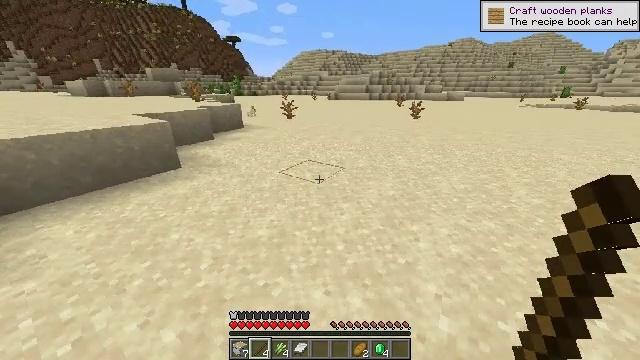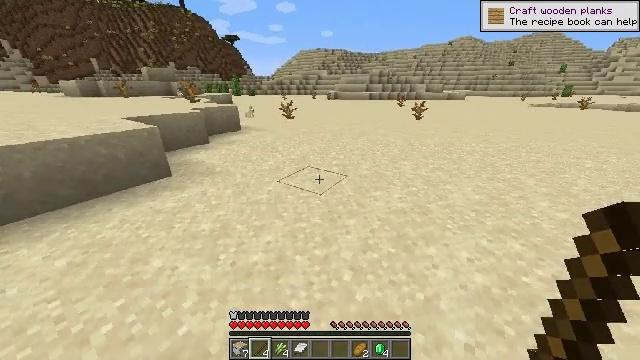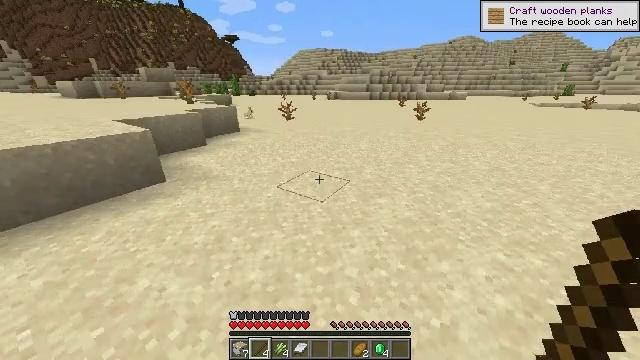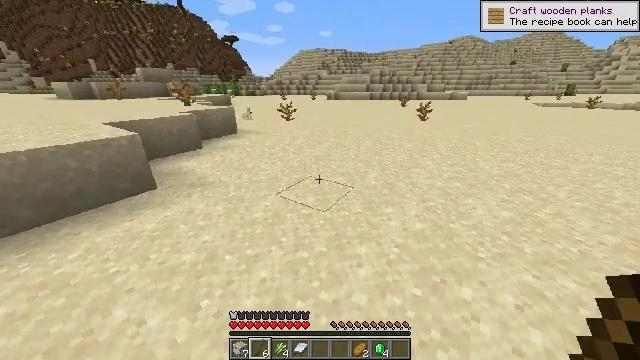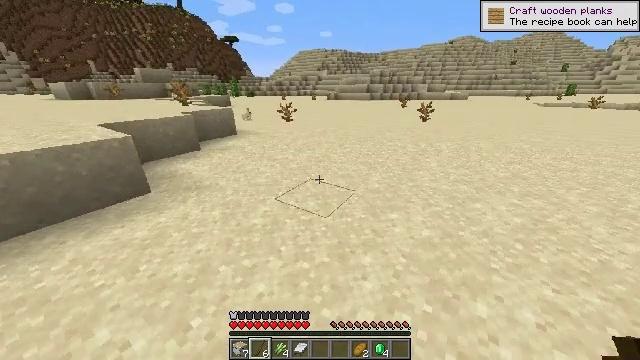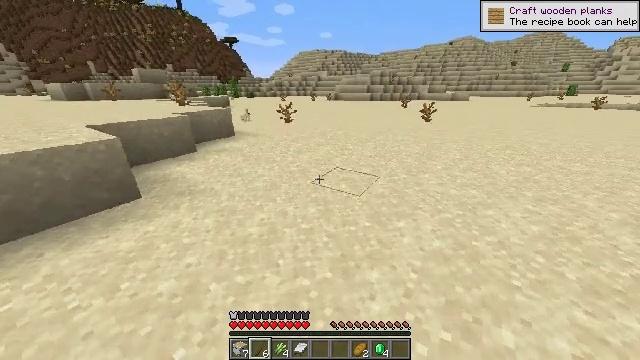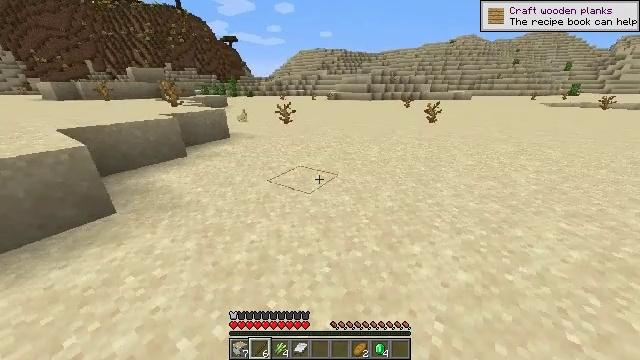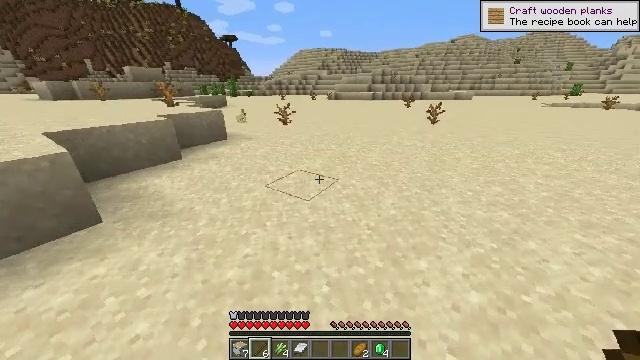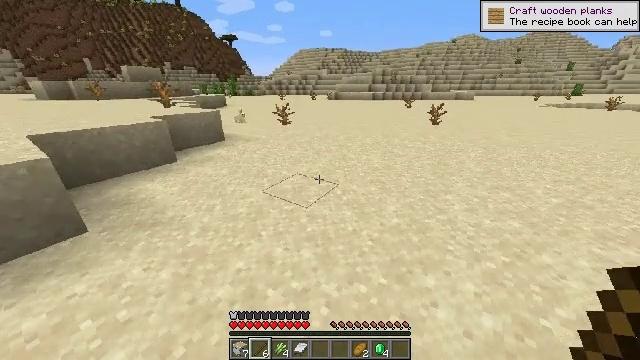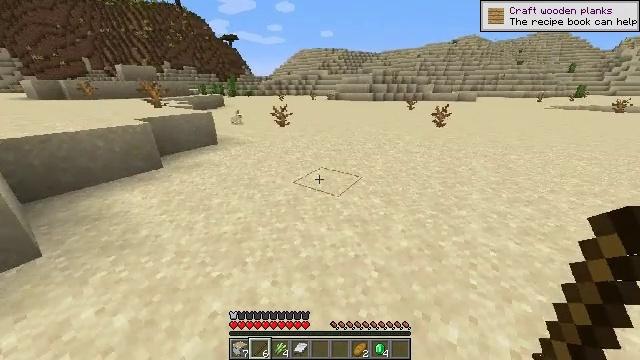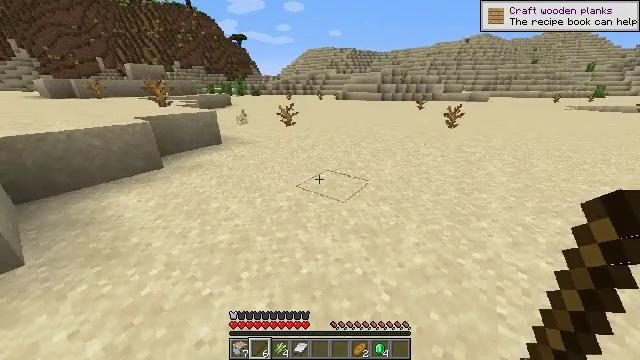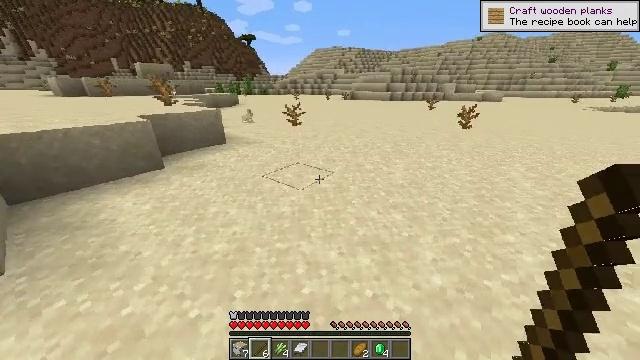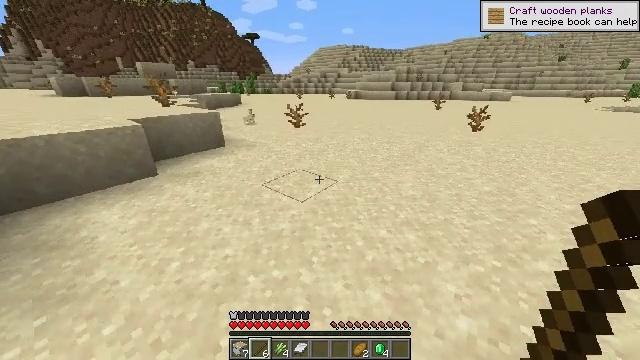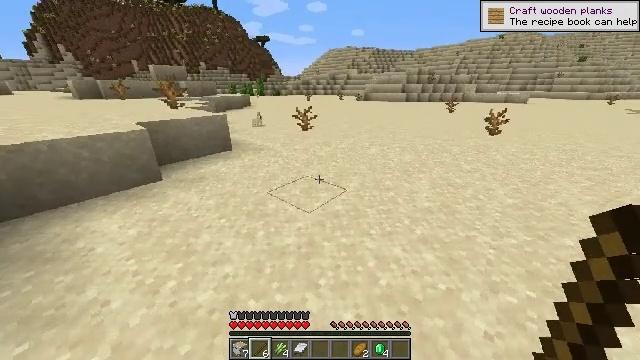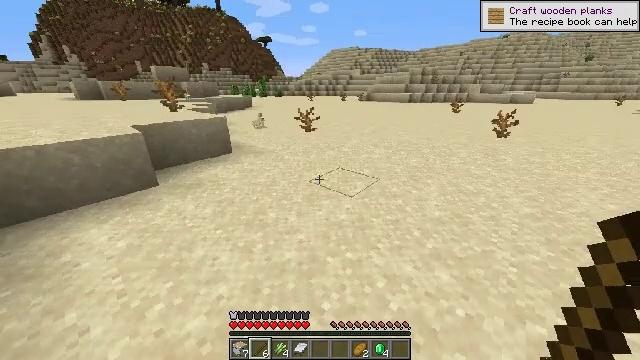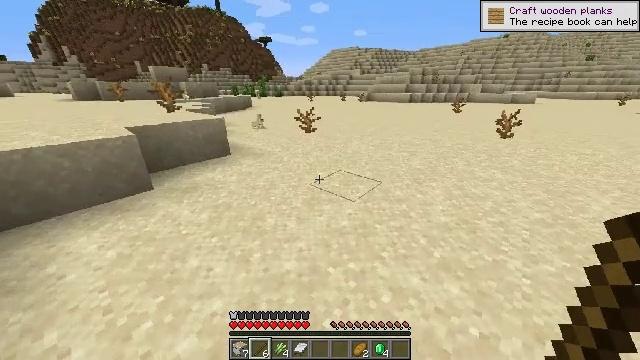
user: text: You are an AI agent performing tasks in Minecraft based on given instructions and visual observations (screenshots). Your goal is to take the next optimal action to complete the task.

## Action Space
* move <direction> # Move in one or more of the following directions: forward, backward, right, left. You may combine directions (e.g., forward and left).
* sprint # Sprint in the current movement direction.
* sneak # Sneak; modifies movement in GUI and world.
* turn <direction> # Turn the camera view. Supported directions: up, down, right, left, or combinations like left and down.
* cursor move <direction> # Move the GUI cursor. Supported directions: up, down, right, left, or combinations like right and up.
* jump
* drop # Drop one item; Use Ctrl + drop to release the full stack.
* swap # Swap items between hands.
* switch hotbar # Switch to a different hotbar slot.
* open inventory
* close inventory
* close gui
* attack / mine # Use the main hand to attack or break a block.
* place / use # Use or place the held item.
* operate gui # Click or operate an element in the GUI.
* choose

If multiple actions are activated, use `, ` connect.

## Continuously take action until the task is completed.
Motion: motion action
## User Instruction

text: Break the dead bush for sticks.
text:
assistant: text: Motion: move forward
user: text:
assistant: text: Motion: move forward
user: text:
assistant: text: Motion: move forward
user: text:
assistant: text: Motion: move forward
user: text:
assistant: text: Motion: move forward
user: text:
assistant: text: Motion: move forward
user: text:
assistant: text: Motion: move forward
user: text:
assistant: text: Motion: move forward
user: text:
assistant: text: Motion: move forward
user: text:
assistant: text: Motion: move forward, turn left
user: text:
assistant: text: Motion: move forward, turn left
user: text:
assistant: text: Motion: move forward
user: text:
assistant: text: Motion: move forward, turn left
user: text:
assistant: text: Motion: move forward
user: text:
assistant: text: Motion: move forward
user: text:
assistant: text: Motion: move forward
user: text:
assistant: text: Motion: move forward
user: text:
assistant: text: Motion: move forward
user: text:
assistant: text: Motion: move forward
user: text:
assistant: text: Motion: move forward, turn left
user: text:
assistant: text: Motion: move forward
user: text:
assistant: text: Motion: move forward
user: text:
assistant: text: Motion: move forward
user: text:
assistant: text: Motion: move forward
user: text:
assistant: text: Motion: move forward
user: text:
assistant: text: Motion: move forward
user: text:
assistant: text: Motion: move forward
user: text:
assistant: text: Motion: move forward
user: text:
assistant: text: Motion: move forward
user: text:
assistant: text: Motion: move forward